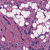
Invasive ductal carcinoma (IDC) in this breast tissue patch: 1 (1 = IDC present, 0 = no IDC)